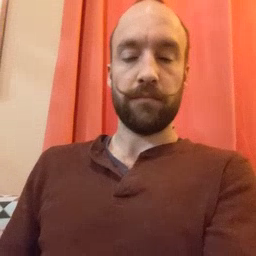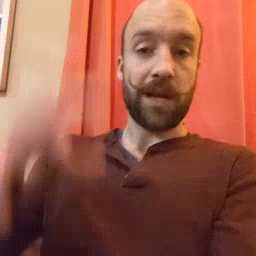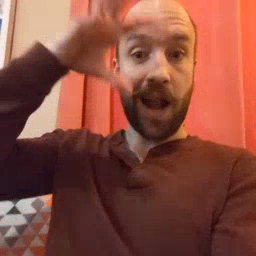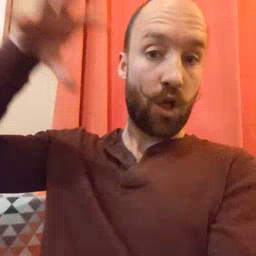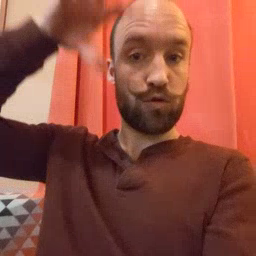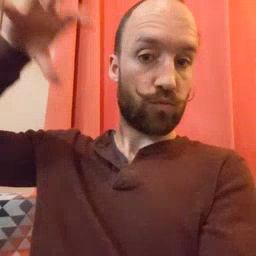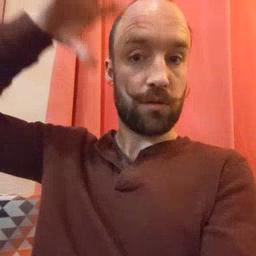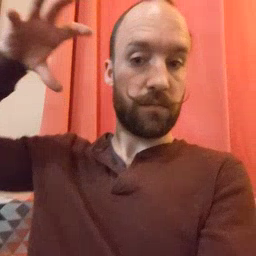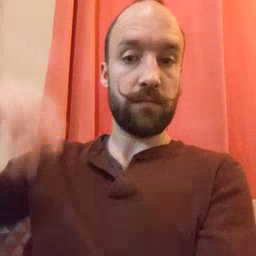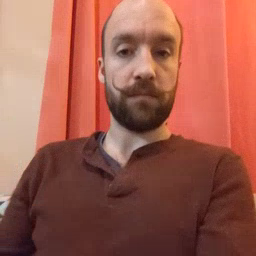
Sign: cloud